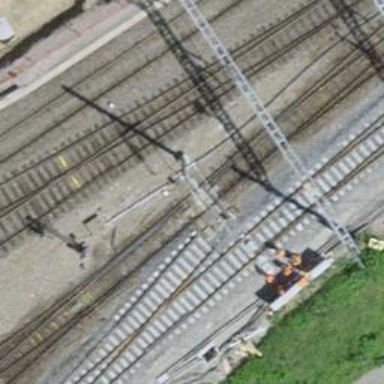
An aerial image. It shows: Railway yard with electrified tracks and single track.